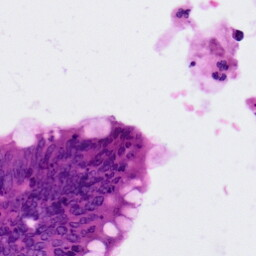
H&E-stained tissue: Colon